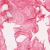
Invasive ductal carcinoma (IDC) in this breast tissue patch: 0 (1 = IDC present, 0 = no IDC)